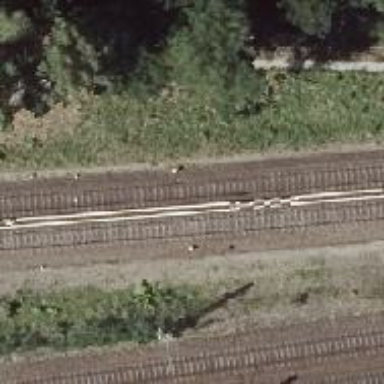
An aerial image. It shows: Solitary milestone along the railway.